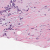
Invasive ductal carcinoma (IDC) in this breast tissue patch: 0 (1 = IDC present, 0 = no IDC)